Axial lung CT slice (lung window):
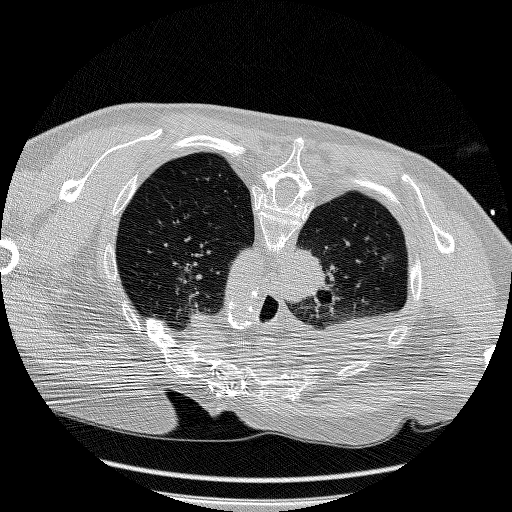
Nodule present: no